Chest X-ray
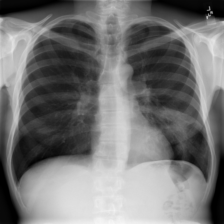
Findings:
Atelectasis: negative
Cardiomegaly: negative
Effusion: negative
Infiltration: positive
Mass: negative
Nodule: negative
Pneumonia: negative
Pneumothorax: negative
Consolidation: negative
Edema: negative
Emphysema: negative
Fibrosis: negative
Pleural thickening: negative
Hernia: negative